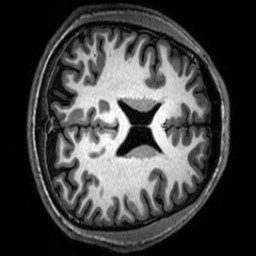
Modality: T1w
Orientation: axial